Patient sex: M
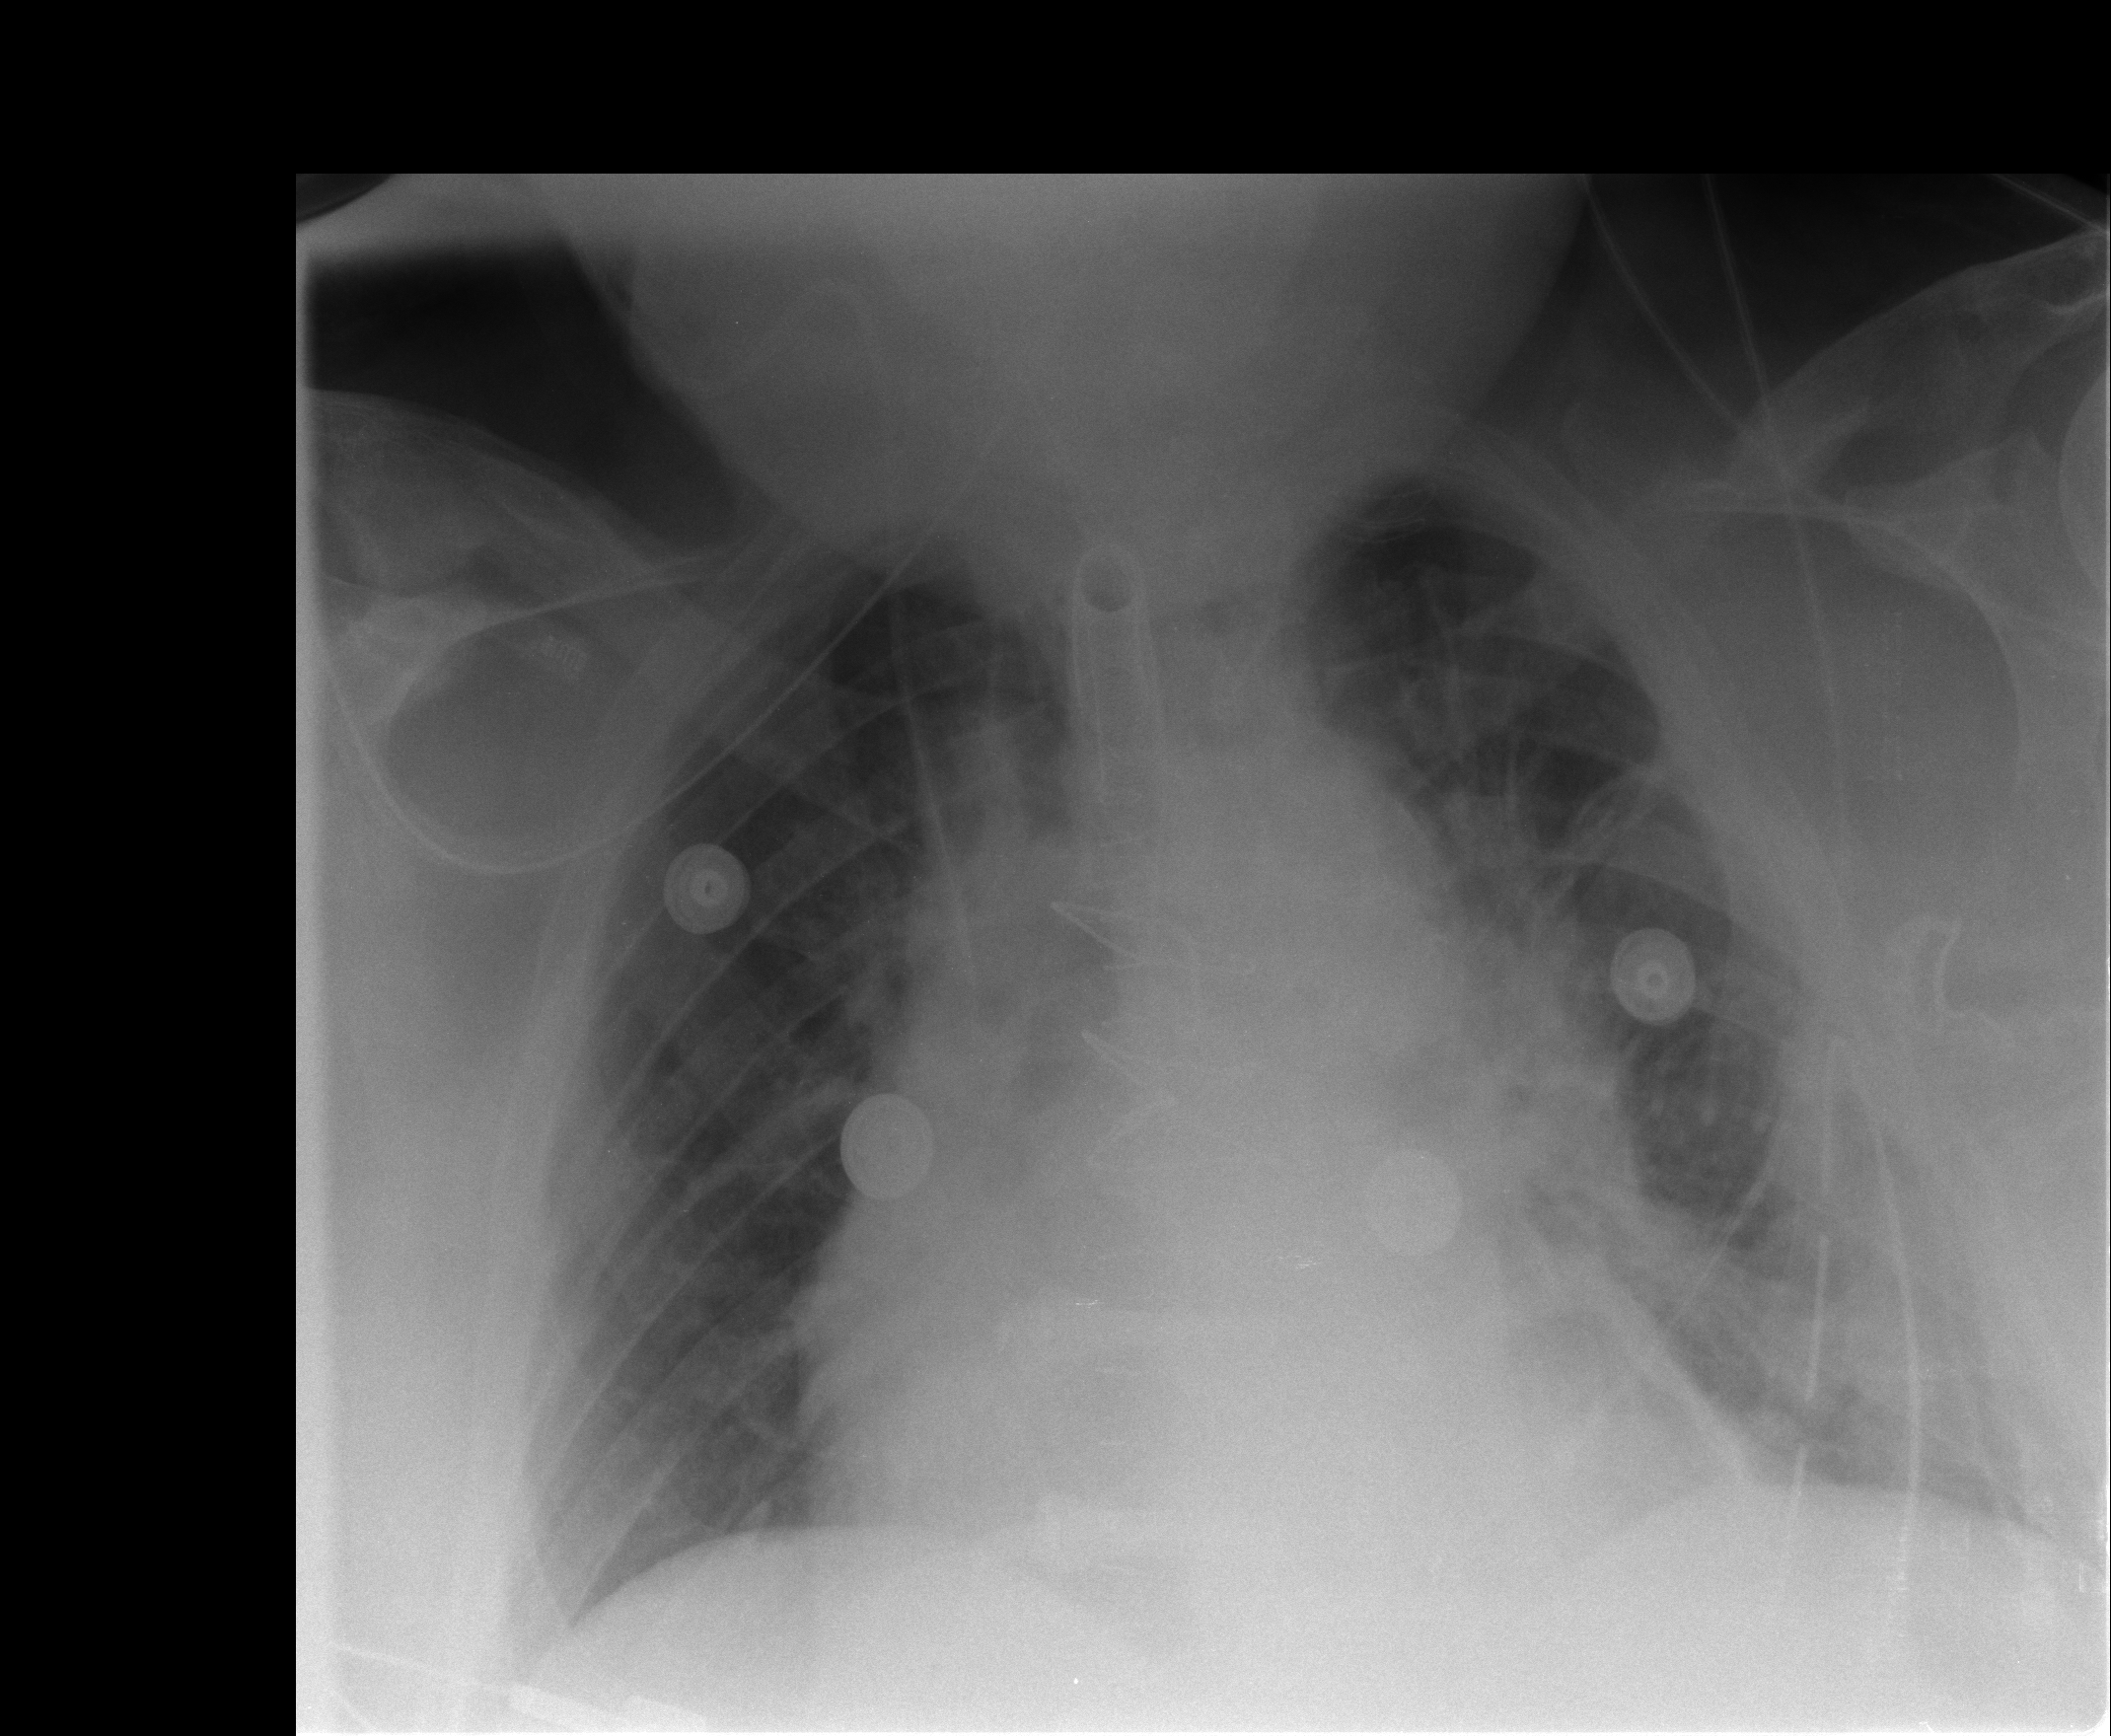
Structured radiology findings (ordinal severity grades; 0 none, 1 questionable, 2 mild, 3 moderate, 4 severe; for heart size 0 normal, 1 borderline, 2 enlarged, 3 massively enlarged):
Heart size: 2
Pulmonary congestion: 3
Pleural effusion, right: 1
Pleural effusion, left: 1
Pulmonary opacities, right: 0
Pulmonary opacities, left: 2
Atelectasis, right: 1
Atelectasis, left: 2